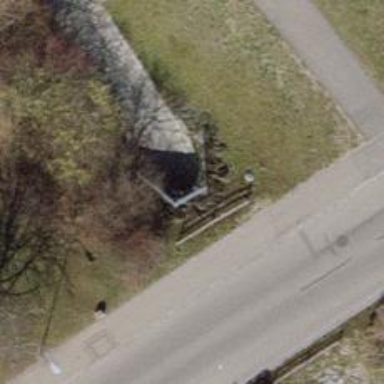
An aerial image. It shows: Tunnel with asphalt cycleway inside.